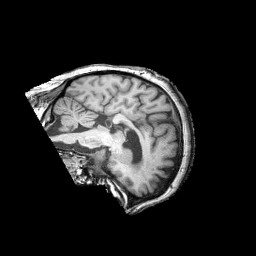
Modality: T1w
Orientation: sagittal
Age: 51
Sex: female
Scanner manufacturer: siemens
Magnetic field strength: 3 T
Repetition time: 2.25 s
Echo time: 0.00411 s